Question: In iphone I add twitter framework.
When I am run that project it give me error but same project is run fine on my friend's Xcode

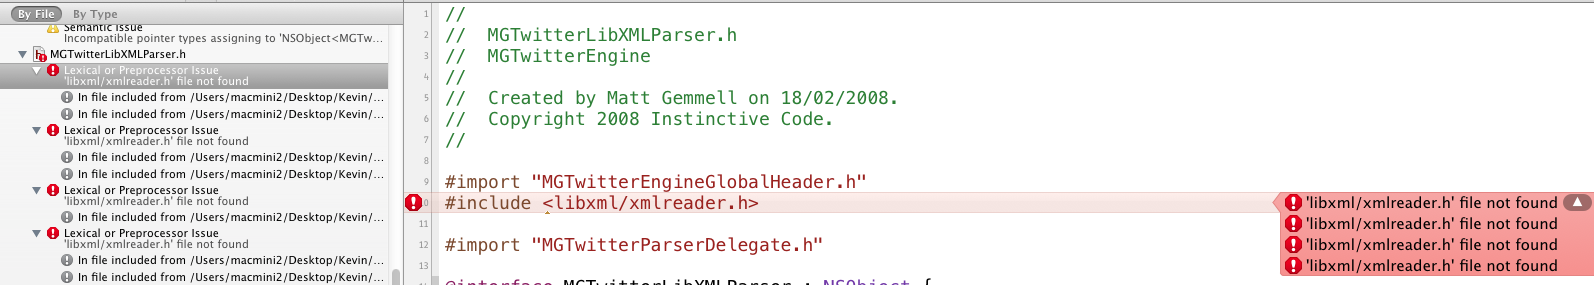
Answer: in your project target > build phase add the libxml library